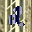
Label: 2